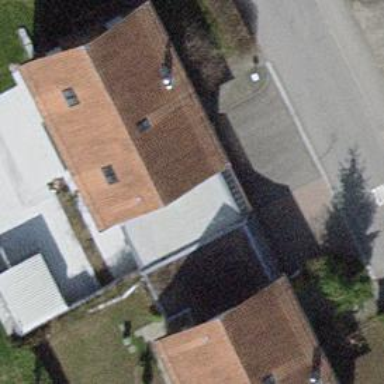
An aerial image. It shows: View of roof of building.